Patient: sex F, age 43
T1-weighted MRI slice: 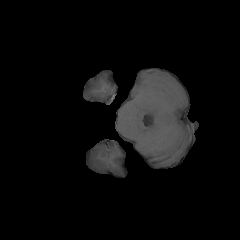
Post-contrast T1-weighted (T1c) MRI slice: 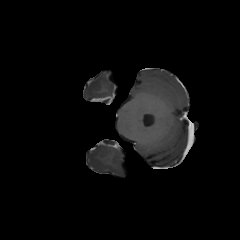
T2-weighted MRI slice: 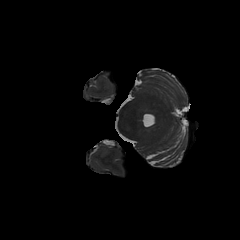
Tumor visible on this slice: no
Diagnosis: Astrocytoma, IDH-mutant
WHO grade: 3